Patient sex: M
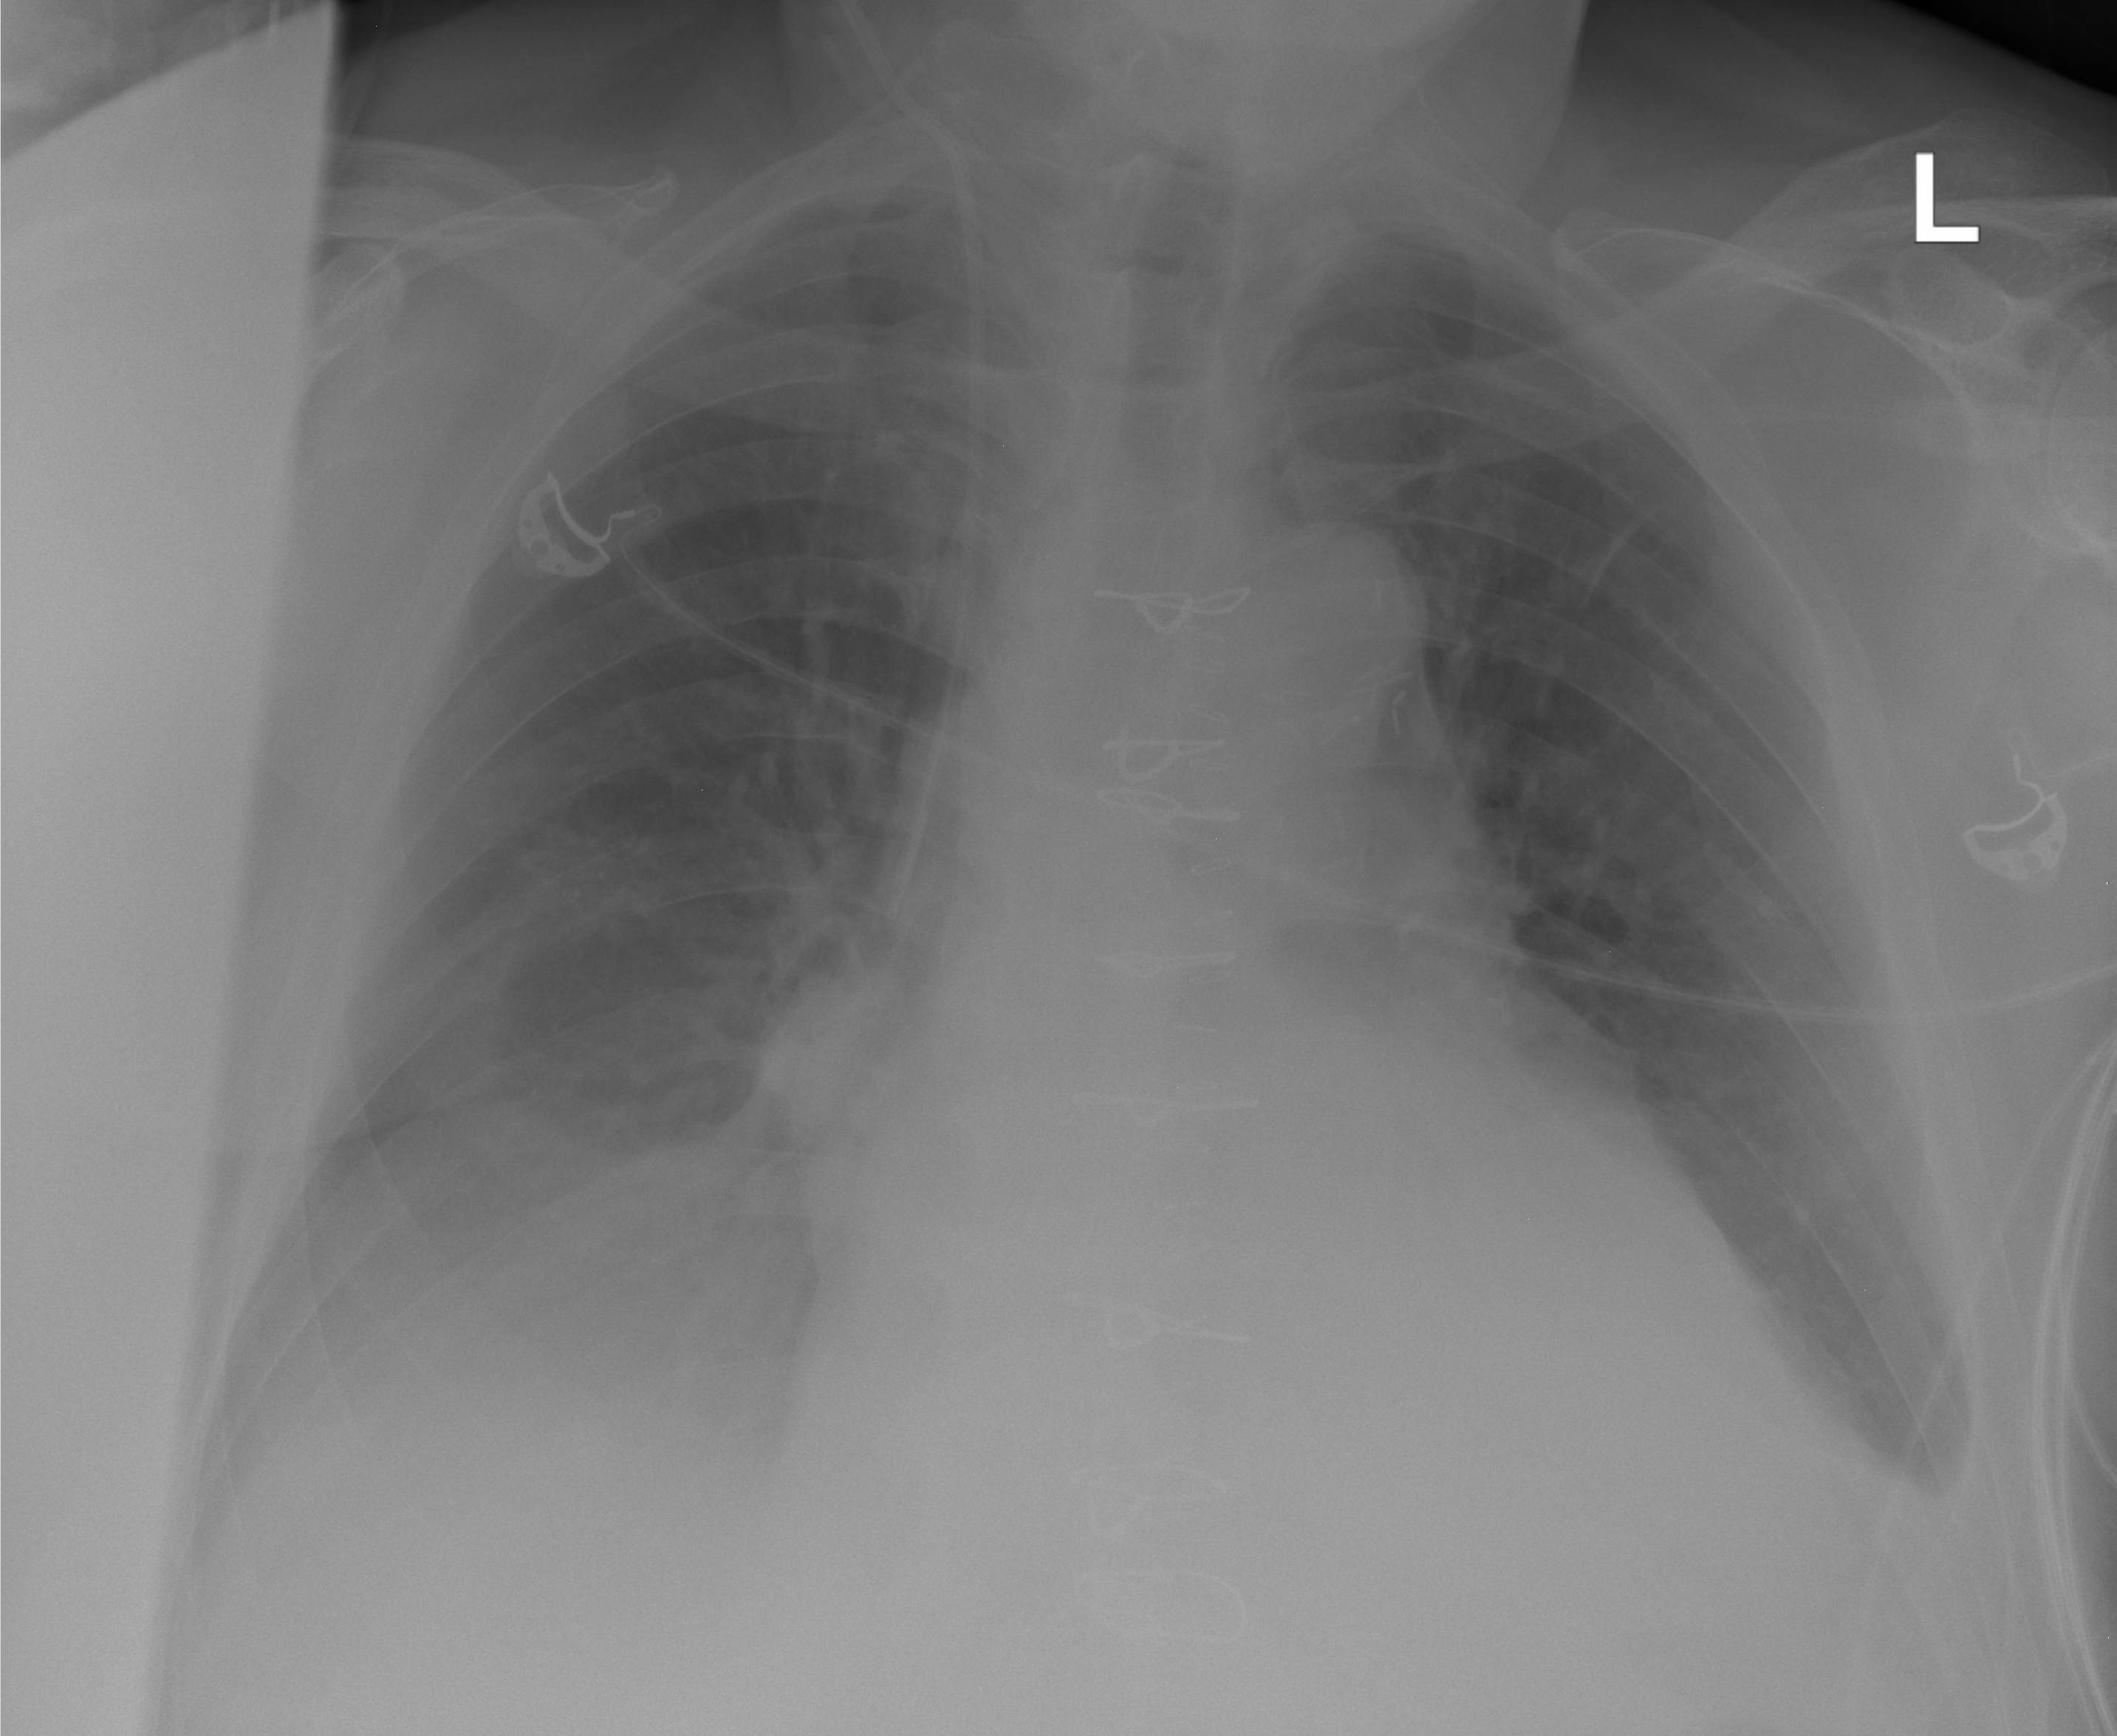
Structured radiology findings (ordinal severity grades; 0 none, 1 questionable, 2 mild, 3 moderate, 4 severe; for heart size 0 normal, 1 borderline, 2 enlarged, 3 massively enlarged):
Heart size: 2
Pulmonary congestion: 2
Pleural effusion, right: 3
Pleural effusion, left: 2
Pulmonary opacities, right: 0
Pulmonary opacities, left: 0
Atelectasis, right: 2
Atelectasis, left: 2